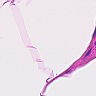
Metastatic tissue present: no